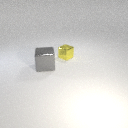
large gray metal cube in front of small yellow metal cube